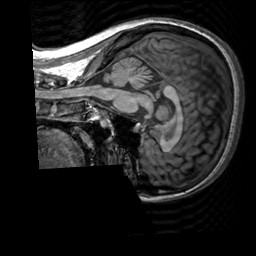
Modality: T1w
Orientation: sagittal
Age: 30
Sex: female
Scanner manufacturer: siemens
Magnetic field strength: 3 T
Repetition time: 2.3 s
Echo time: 0.00303 s